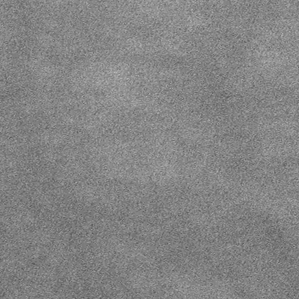
Label: frost